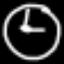
Label: clock